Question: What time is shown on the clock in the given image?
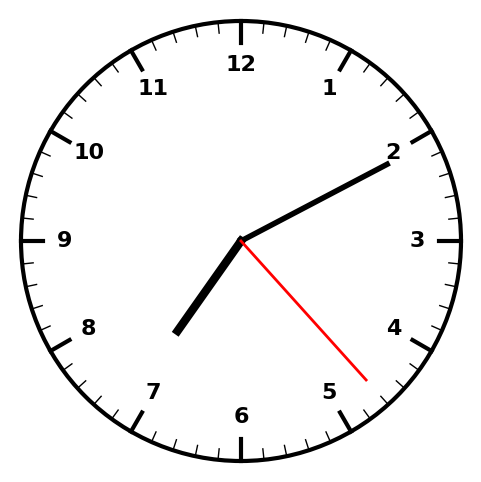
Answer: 07:10:23